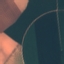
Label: AnnualCrop